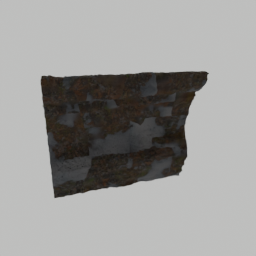
Label: nature